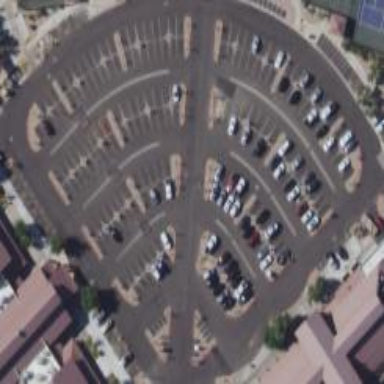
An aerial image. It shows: Parking aisle designated as service road.